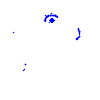
Particle: kaon